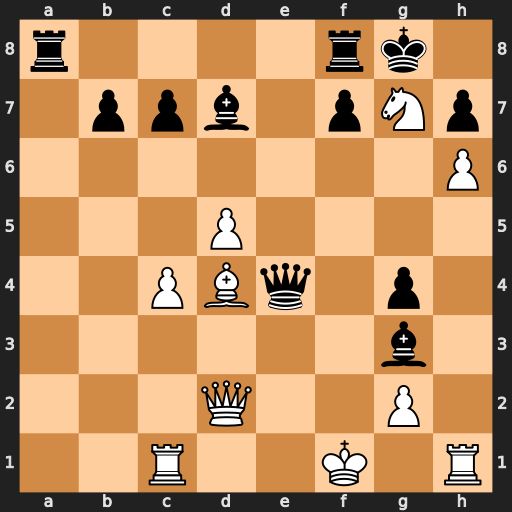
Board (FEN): r4rk1/1ppb1pNp/7P/3P4/2PBq1p1/6b1/3Q2P1/2R2K1R
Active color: w
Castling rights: -
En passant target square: -
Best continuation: Nh5 Be5 Qg5+ Qg6 Qxe5